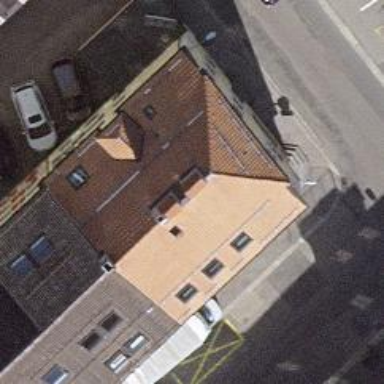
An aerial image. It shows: Café.